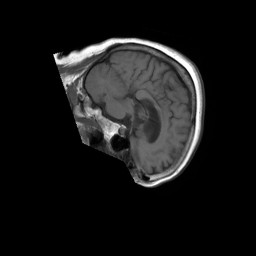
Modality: T1w
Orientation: sagittal
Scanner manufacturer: philips
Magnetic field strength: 1.5 T
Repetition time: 0.6508 s
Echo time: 0.015 s